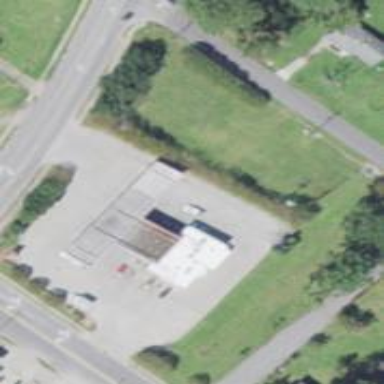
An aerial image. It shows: Convenience shop.